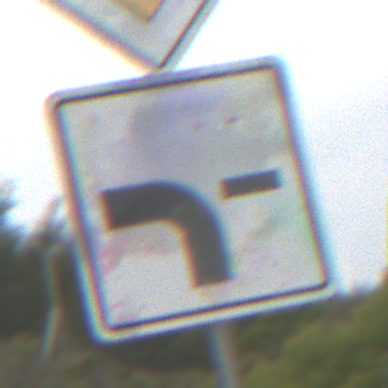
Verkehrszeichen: VerlaufVorfahrtsstrasse6
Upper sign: Vorfahrtsstrasse
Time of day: Midday
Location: Outdoor (Nature)
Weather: Overcast
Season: NotSpecified
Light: Natural